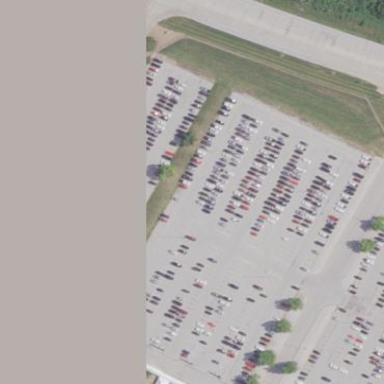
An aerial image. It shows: Parking area.